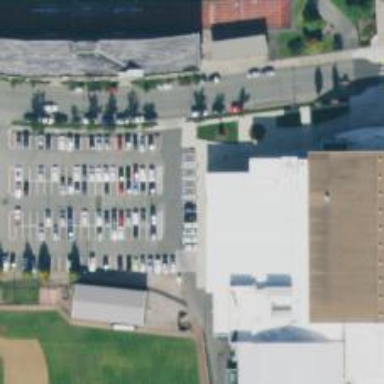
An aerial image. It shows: Parking space is available.